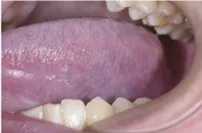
Irregular pink to purplish flat-topped papules and plaques with hyperpigmentation on the palms and dorsum of the hands and soles of the feet (G-L). Symmetrical papular white streaks with mild erosions and congestion on the oral mucosa and the inside of the upper and lower lips, and reticular white streaks consistent with Wickham's streaks could be seen on the ventral part of the tongue and lips bilaterally.
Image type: pathology (fish)